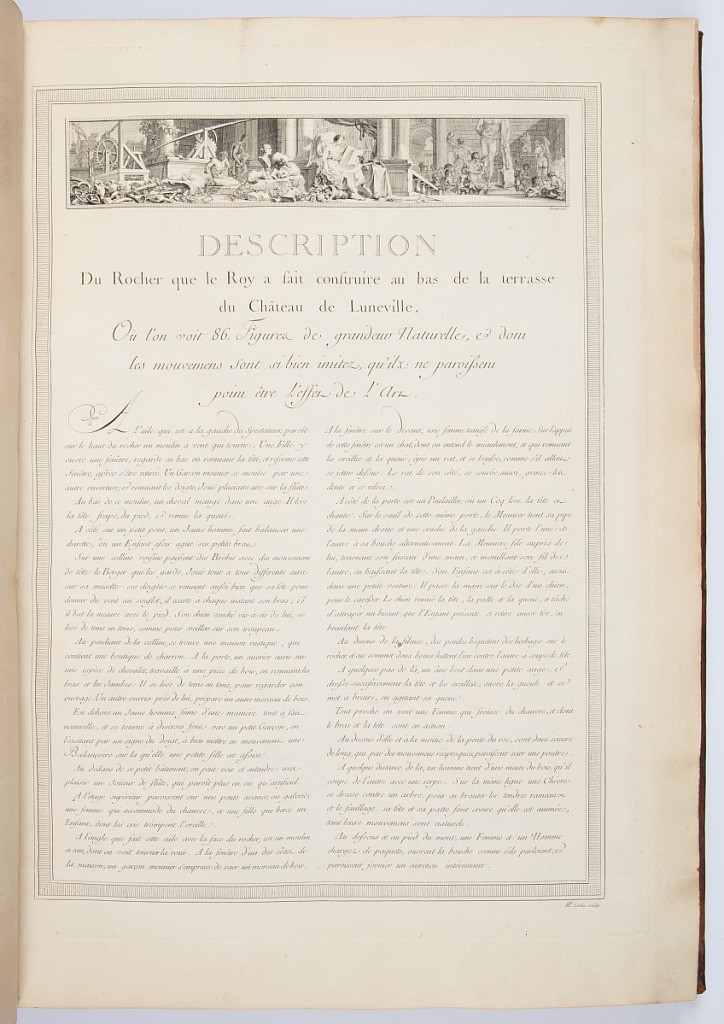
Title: Description of the Rock Wall, Recto
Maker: Emmanuel Héré de Corny, French, 1705–1763
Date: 1753
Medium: Engraving on laid paper
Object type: Bound print
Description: Description of the automata of the "rocher" (also printed on verso: 1921-6-201-26). At the top of the plate is a scene of sculptors at work, as well as known classical statues such as Farnese Hercules and the Venus Callipyge.